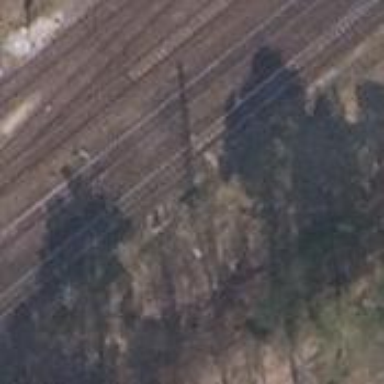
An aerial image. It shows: Railway switch.